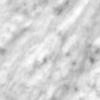
Label: no_change